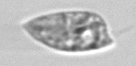
Label: Prorocentrum_dentatum